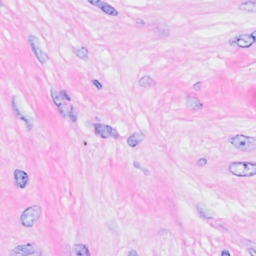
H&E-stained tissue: Breast